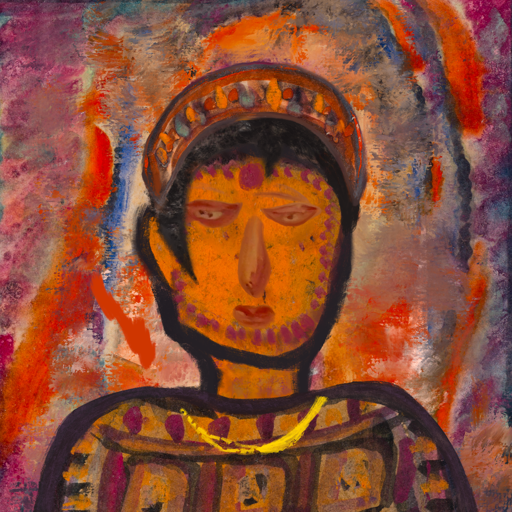
Background: Experience, Head And Neck Front: Doll, Face Front: Pious_Lady, Bust: Doll, Hair Front: Roy_Bahadur, Head Accessory: Hypocrite, Second Necklace: Blank, Necklace: Irani_1, Baby: Blank